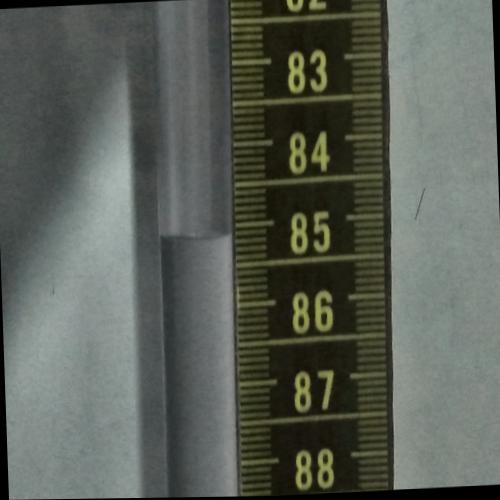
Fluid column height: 85.1 cm